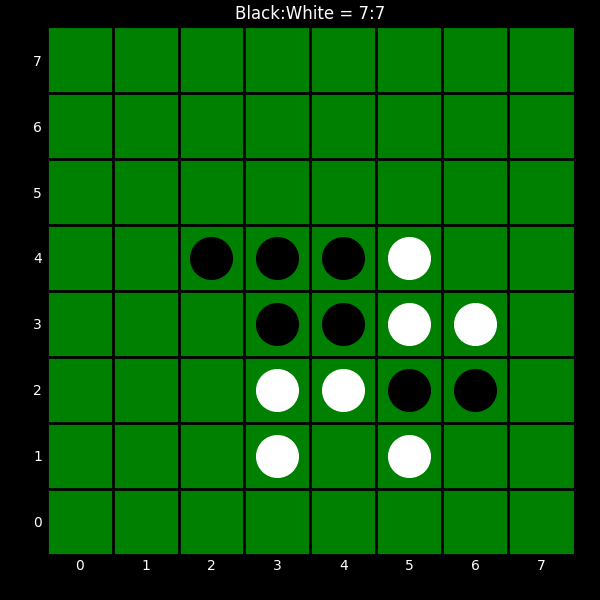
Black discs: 7
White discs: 7